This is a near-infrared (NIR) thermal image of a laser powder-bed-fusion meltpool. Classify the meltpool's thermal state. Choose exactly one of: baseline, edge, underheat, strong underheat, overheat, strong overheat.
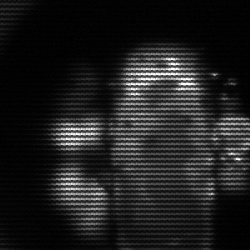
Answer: strong underheat